Question: I am working on a website where I used this code for date
'''
if($fetch[type] == '2'){echo 'photo to ';}
echo ' tutor profile</td>';
echo '<td valign="top"><span>';
echo $fetch['time'];
echo '</tr></table></li>';
'''
and got result as:

but I want it should show result as:
1 year ago or 1 year 2 month ago or 2 days ago or 11 hour 30min ago...that's it.
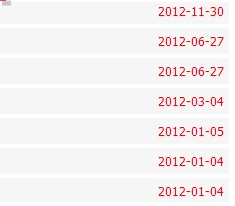
Answer: This will calculate how many days have been passed from your date
'''
$date = strtotime("2012-01-04");
$now = time();
$time = $now - $date;
$newdate = floor($time/(60*60*24));
echo $newdate . ' days ago.';
'''
This will output
'''
491 days ago.
'''